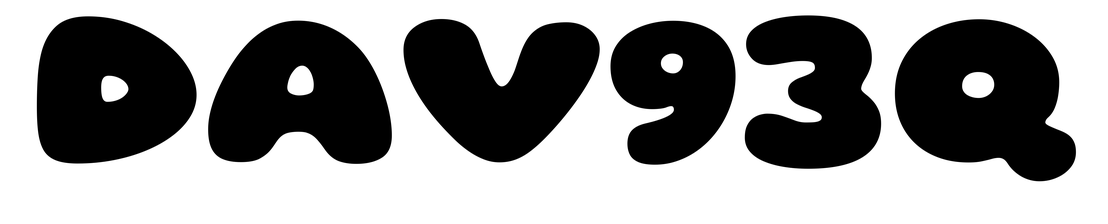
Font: Gluten_Black